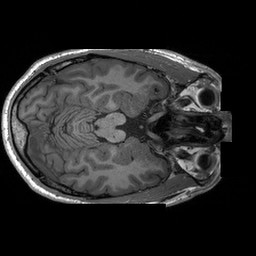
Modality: T1w
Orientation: axial
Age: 36
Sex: male
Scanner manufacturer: siemens
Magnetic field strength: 3 T
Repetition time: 2.3 s
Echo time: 0.00233 s